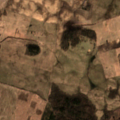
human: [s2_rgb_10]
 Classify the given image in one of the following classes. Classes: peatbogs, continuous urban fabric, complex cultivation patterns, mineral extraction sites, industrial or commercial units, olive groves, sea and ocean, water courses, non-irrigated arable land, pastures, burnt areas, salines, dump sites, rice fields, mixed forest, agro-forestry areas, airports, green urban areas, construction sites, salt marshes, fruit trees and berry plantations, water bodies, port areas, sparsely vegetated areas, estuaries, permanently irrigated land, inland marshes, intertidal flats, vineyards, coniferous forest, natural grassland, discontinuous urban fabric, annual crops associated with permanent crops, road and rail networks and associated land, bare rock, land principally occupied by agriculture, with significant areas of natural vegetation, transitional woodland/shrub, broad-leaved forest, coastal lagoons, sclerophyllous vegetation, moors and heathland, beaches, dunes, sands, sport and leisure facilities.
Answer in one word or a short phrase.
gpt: non-irrigated arable land, pastures, mixed forest